Question: I'm trying to pass a variable in the select portion of one of my mysql statements here but am not getting the desired result. Heres a snippet of my code:
'''
if(isset($_GET['send'])) {
$send='ra_dccr.'.$_GET['send'];
}
$query = $link->prepare("SELECT locale.id, locale.provider_num, locale.provider_name, :var as ccr
FROM 'ra_dccr'
INNER JOIN 'locale'
ON ra_dccr.id = locale.id
WHERE locale.report_record_num LIKE concat ('%',:recordnum,'%')
$query->bindParam(':var', $send, PDO::PARAM_STR);
$query->execute();
'''
My issue is that 'ccr' is displaying as 'ra_dccr.{value of $send}'
instead of the actual value that should be pulled from the database when I fetch the result. Am I actually allowed to use variables in this way in a select statement? How can I get sql to look for the appropriate column name this way. For instance if send is ct_scan, it should look for ra_dccr.ct_scan and then pull the val.
Thanks in advance
Heres an image of what is happening

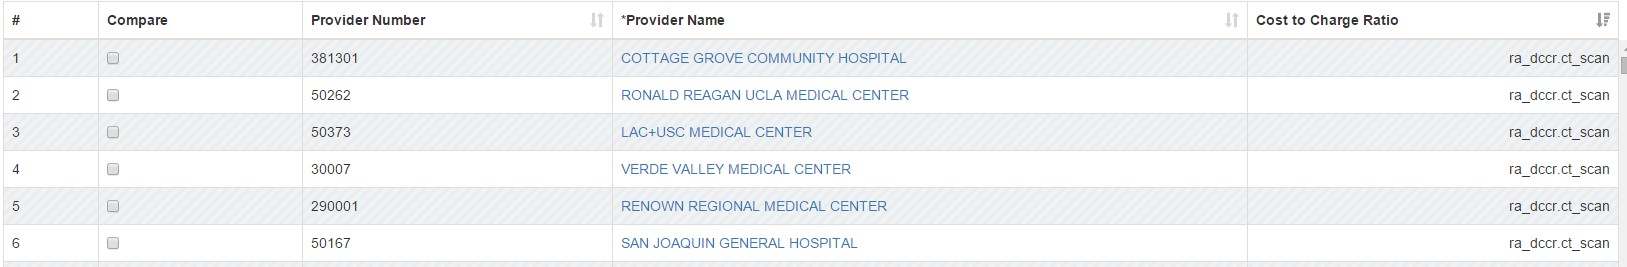
Answer: No, this is not possible. Parameters are for passing to a query. And that's what happens here: the value you pass to ':var' is returned literally.
If you want to use a dynamic field name, build the query using the actual field name without using bind parameters:
'''
"SELECT locale.id, locale.provider_num, locale.provider_name, $send as ccr
'''
The best way to do this is to verify the value of $_GET['send'] first. Maybe you can even check it against a whitelist of allowed fields.
'''
if (!in_array($_GET['send'], array('field1', 'field3', 'field30'))) {
die('invalid field!');
}
'''